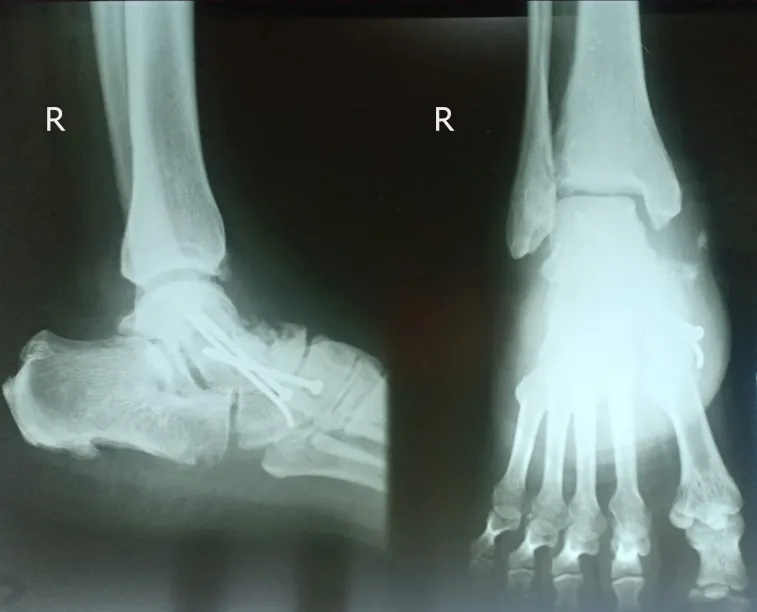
Plain radiograph in six months after forefoot arthrodesis showed the bony union and good improvement of Meary's angle measurement at 8. from 22. before surgery.
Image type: radiology (x_ray)